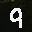
Label: 9